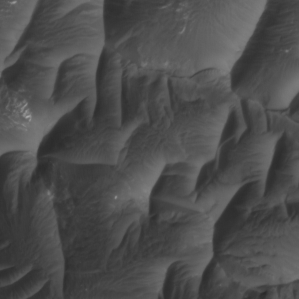
Label: non_frost